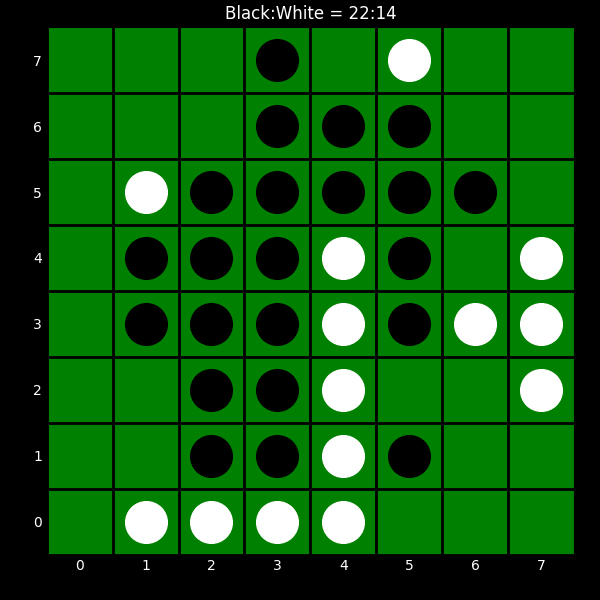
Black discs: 22
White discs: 14